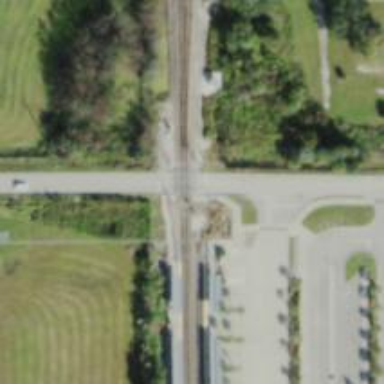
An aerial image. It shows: Railway crossing.